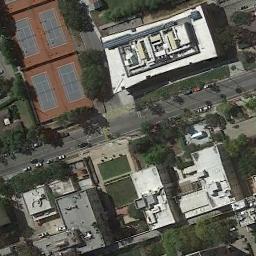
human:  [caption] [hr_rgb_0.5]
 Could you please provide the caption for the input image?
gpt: There is a road distance between tennis courts and buildings surrounded by trees .

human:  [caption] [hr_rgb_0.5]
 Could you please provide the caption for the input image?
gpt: The tennis court is next to some buildings and trees .

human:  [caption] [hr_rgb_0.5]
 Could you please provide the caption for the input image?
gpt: There is a blue tennis court in this residential area .

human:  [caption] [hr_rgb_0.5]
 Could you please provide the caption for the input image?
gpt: There are many buildings of different shapes beside the tennis courts .

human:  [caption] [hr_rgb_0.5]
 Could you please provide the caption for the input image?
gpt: There are some buildings and green trees beside the tennis courts .